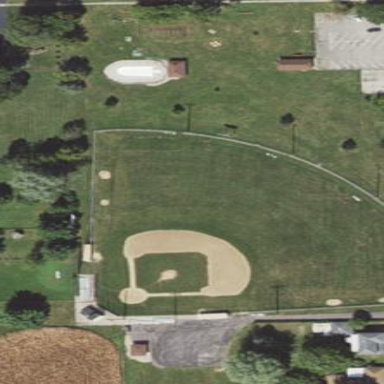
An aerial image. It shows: Baseball pitch for leisure land activities.